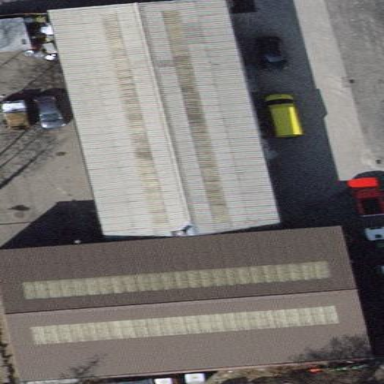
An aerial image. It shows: Warehouse building.